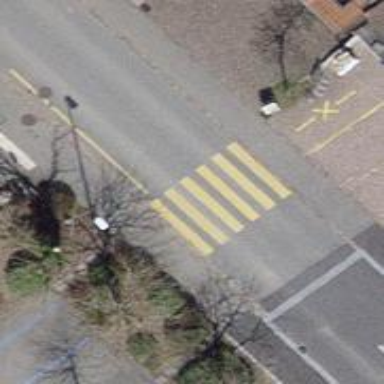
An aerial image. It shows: Uncontrolled zebra crossing with yellow markings.